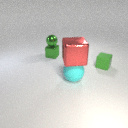
small green rubber cube behind large cyan rubber sphere